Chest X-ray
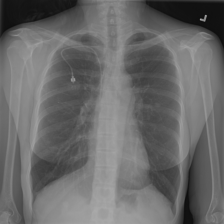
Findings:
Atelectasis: negative
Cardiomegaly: negative
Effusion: negative
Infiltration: negative
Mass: negative
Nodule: positive
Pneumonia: negative
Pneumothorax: negative
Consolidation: negative
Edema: negative
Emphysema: negative
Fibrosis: negative
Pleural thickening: negative
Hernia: negative